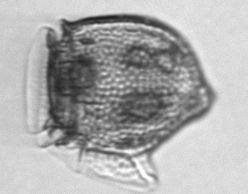
Label: Dinophysis_norvegica